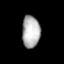
Tissue: lung
Cell type: Epithelial cells
Senescence score: 0.2293
Nuclear area (px): 569
Mean DAPI intensity: 177.172